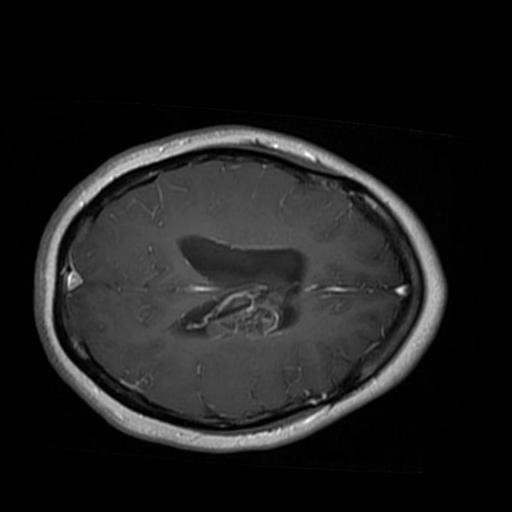
Label: brain_glioma